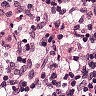
Metastatic tissue present: no